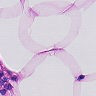
Metastatic tissue present: no